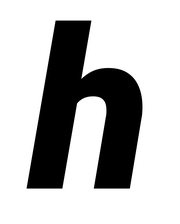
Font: Roboto-Italic_Black_Italic